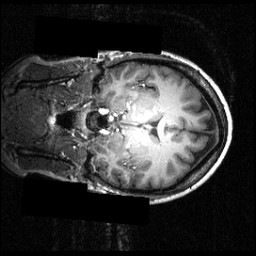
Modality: T1w
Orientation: coronal
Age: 25
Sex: female
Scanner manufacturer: siemens
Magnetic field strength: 3.951 T
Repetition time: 1.5 s
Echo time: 0.00335 s